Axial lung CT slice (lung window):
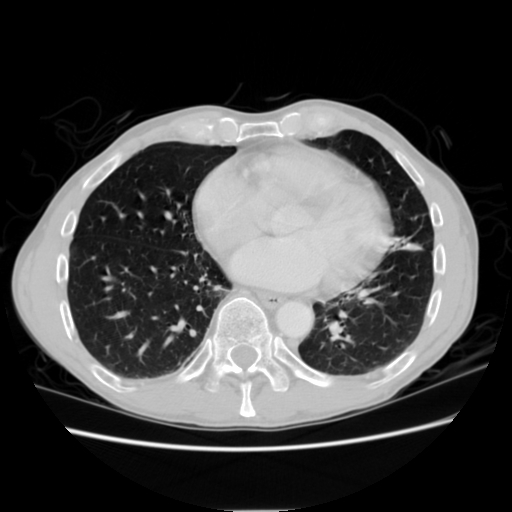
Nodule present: no